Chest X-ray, PA view. Patient: 56 years old, sex M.
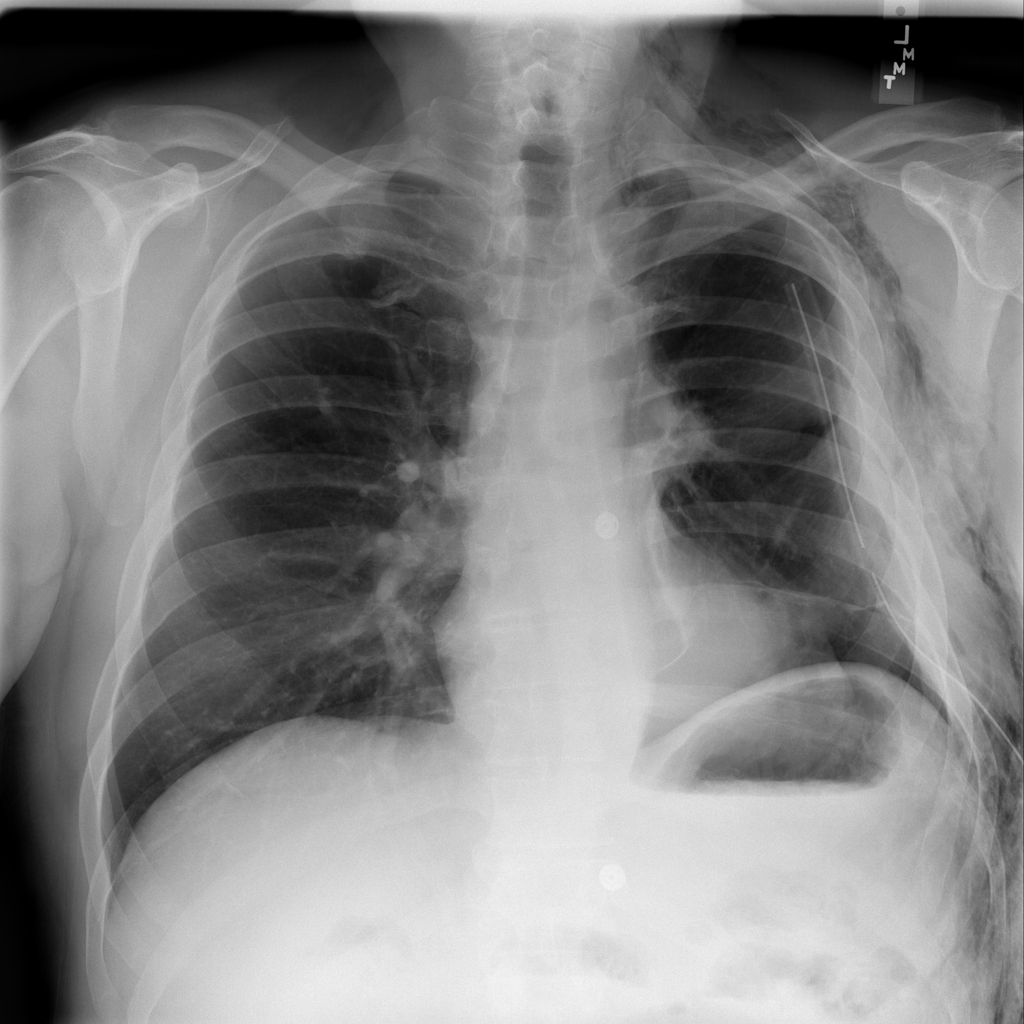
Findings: Pneumothorax